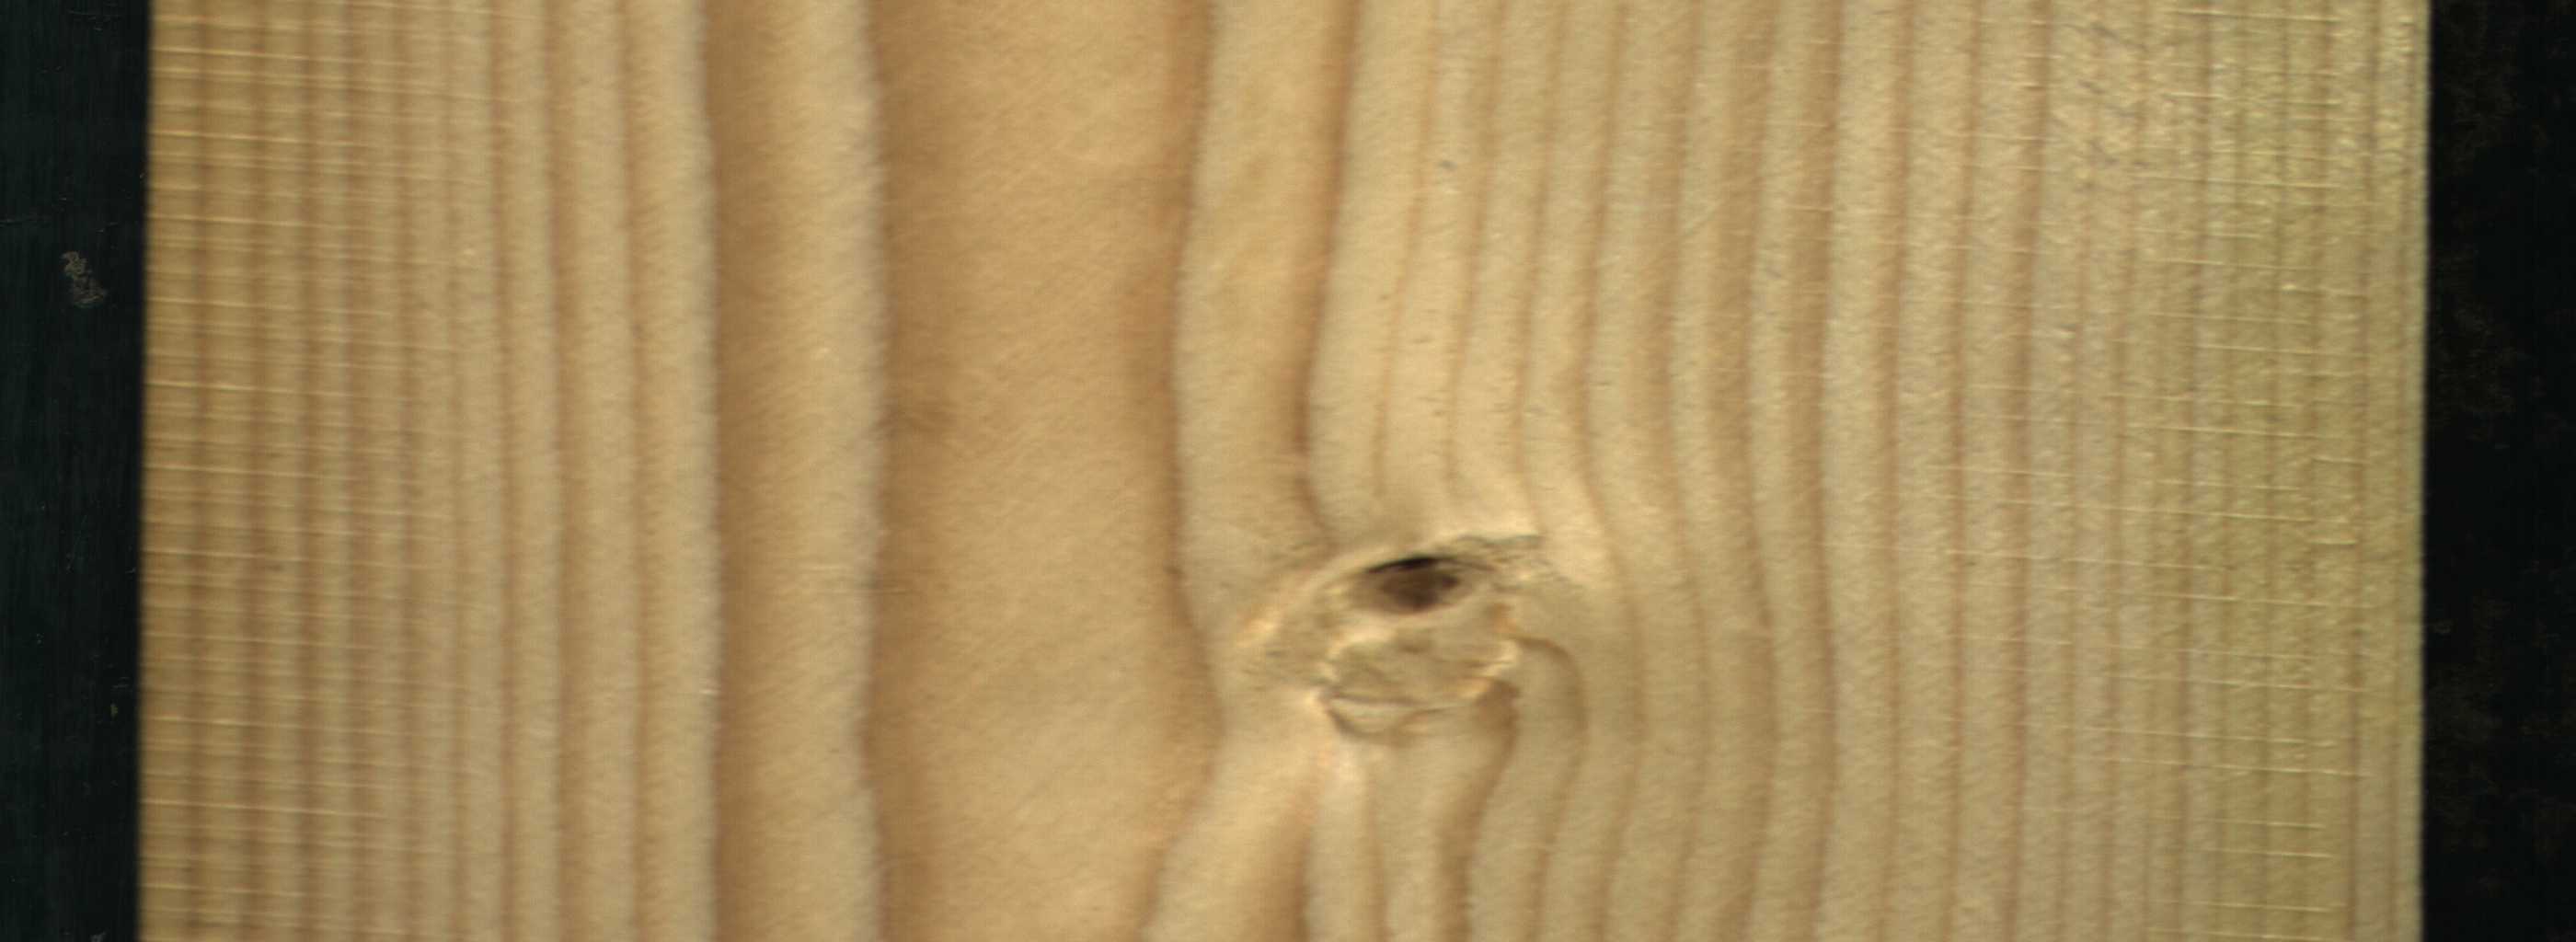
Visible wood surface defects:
Dead_Knot
Live_Knot